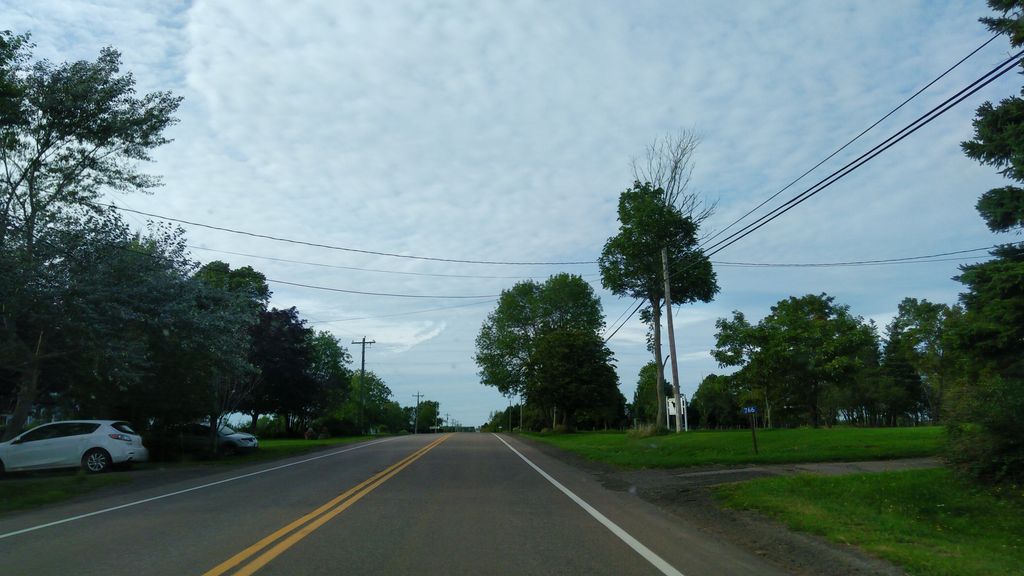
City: charlottetown